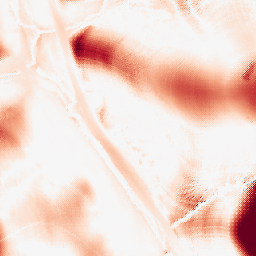
Category: morphological
Decomposition family: tophat
Decomposition parameters: size: 50
mode: white
Upsampling method: regularized
Upsampling parameters: scale: 4
lambda_reg: 0.1
Upsampling scale: 4